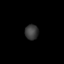
Tissue: lung
Cell type: Epithelial cells
Senescence score: 0.2349
Nuclear area (px): 197
Mean DAPI intensity: 59.355